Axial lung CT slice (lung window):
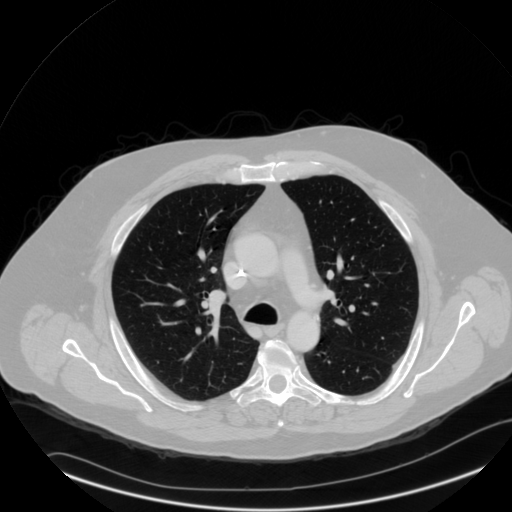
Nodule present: no